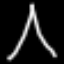
Label: The Eiffel Tower